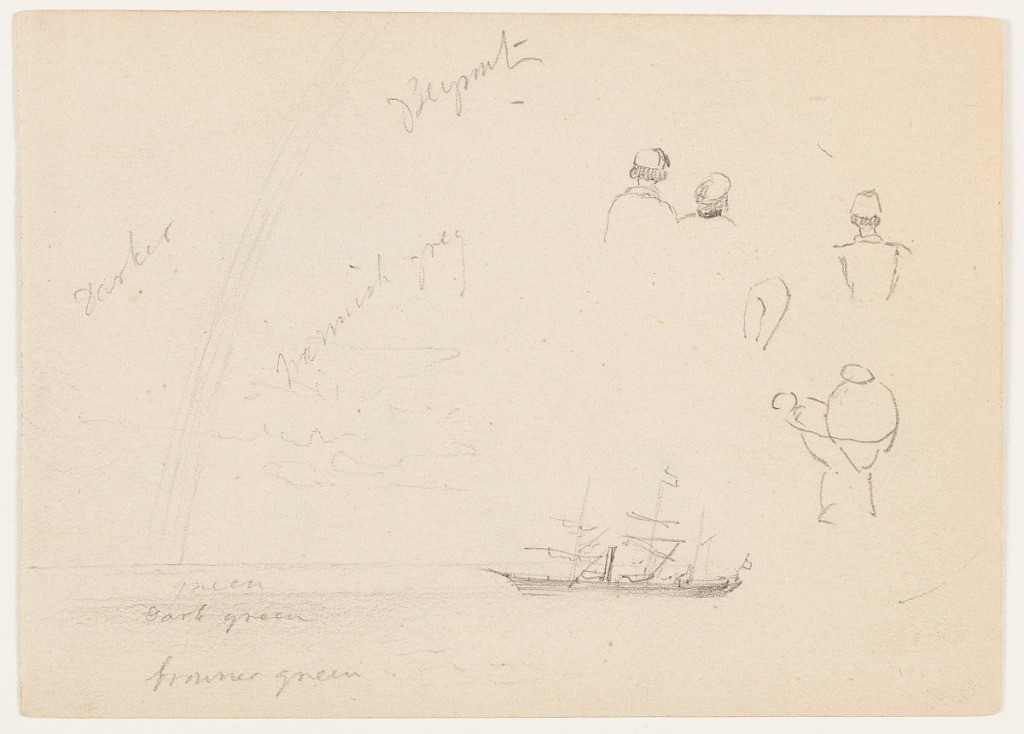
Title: Rainbow over the Mediterranean with Figure Sketches, Beirut, Lebanon
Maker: Frederic Edwin Church, American, 1826–1900
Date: January 1868
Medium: Graphite on white wove paper
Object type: Drawing
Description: Mixed studies around Beirut, Lebanon showing views of a seascape and three partial figures. At left and center, a rainbow arches over the waters of the Mediterranean Sea, with a steamship floating in the foreground. At right, three unfinished studies of figures shown from the rear are visible.

Verso: Mixed studies around Beirut, Lebanon showing views of a wooden battleship firing a salute, the tops of buildings, and two studies of a man's head. At upper right, battleship, viewed obliquely, fires its cannons in salute--white, billowing smoke expands from either side of the ship. Along upper margin, two sketches of the head of a man with a long beard and a headdress, viewed frontally and from behind. At lower left, a view of the tops of buildings punctuated by tall minarets is included.